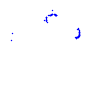
Particle: kaon